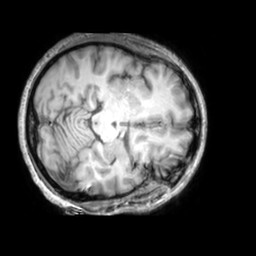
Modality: T1w
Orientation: axial
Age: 44
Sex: female
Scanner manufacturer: philips
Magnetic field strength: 3 T
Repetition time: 0.009887 s
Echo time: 0.004605 s